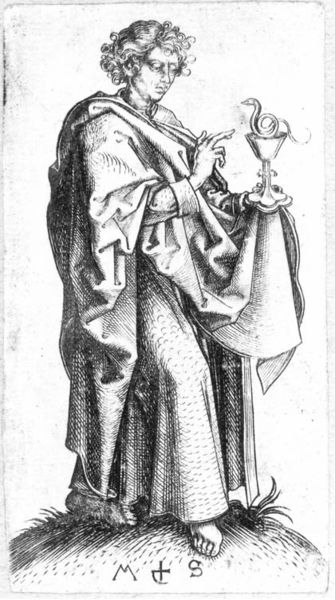
Titel: Apostel Paulus
Künstler: Martin Schongauer
Standort: Karlsruhe
Institution: Staatliche Kunsthalle Karlsruhe
Schlagwörter: berg, fuß, hand, kopf, mann, schatten, umhang, weiß, finger, grau, hintergrund, mund, nase, schwarz, skizze, vordergrund, zeichnung, blick, gras, rasen, tuch, alt, augen, falten, gesicht, halten, johannes, kleidung, schale, ärmel, hügel, gewand, haare, kelch, kutte, lange haare, mantel, stehend, locken, krug, füße, wein, kontrapost, junge, knie, becher, barfuss, gefäß, kreuz, steht, druck, druckgraphik, schwarz weiss, radierung, stich, schlange, bleistift, arzt, medizin, halbprofil, mittelalter, priester, segen, segnen, heiliger, kupferstich, gral, tabernakel, tiefdruck, martin, trank, drappierung, apostel, wuschelig, gift, segnend, schongauer, apotheker, pervers, mittelfinger, zeigt, scharzweiss, heilliger, blicjk, nackte füße, s, m, 15. jahrhundert, ms, meister ms, mt, resen, m+s, fimger, kelsch, weipß, spitze füße, zackiger faltenwurf, faltiges gewandt, falste, kultte